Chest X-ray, PA view. Patient: 41 years old, sex M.
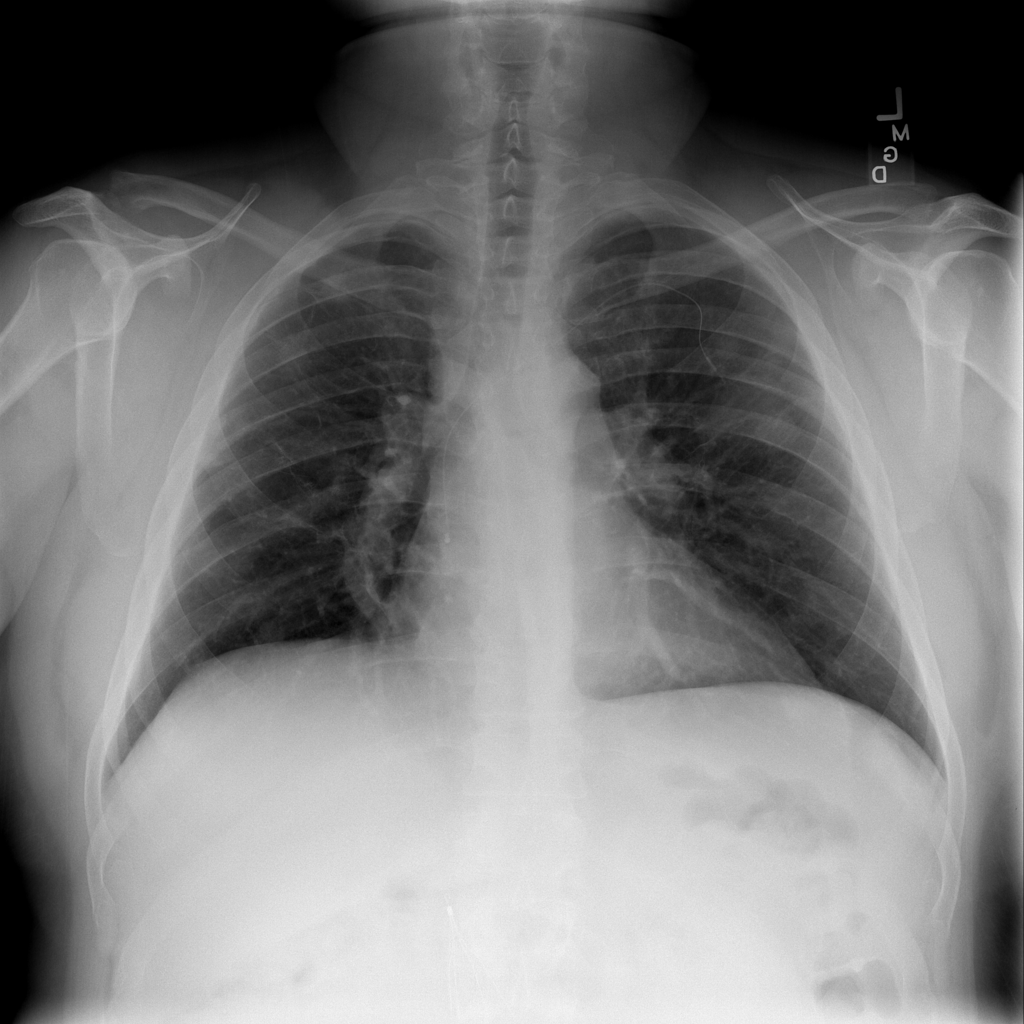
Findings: Infiltration, Nodule